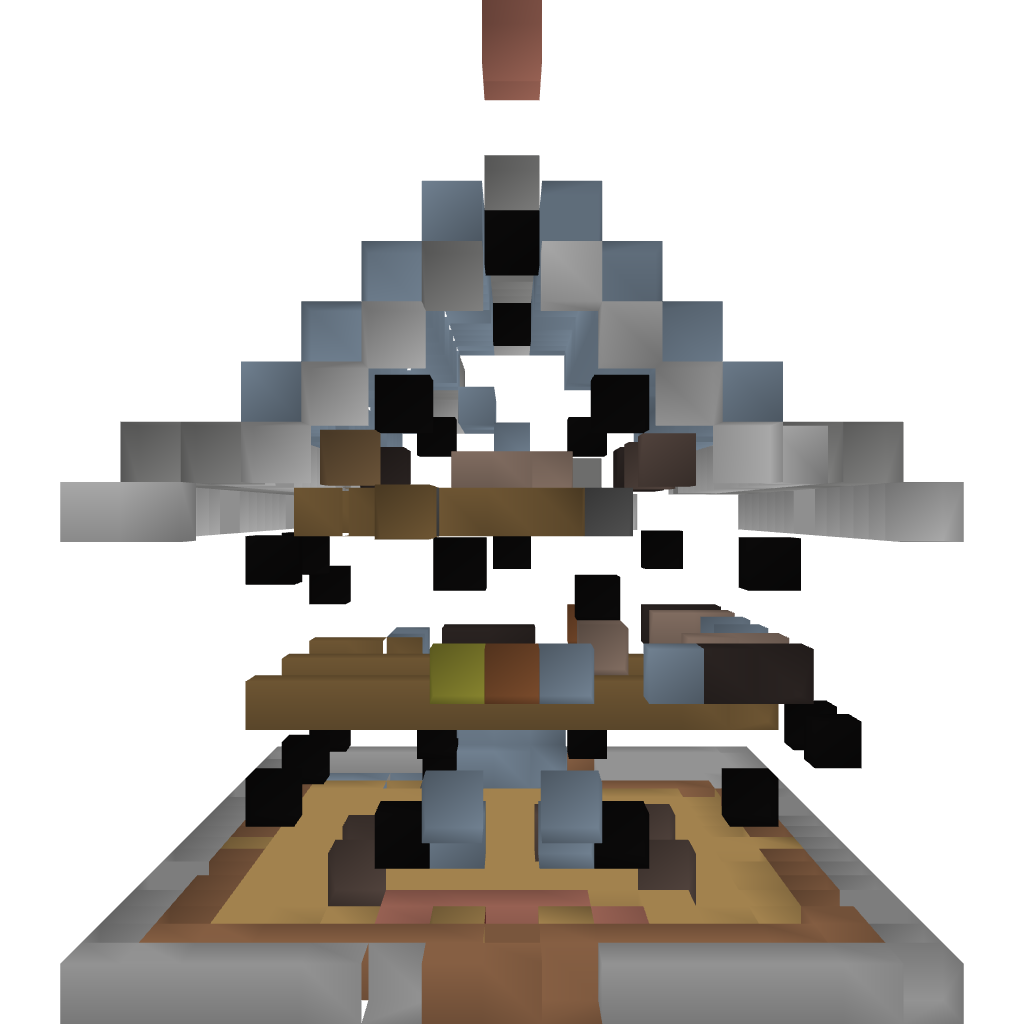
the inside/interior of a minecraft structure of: Small Rustic Inn